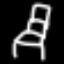
Label: chair